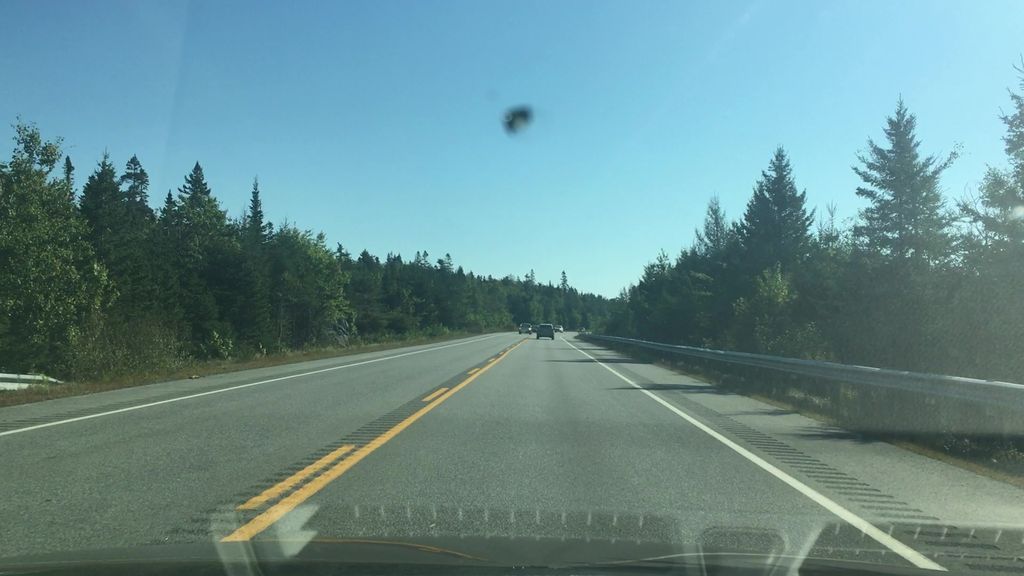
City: halifax